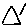
Label: triangle